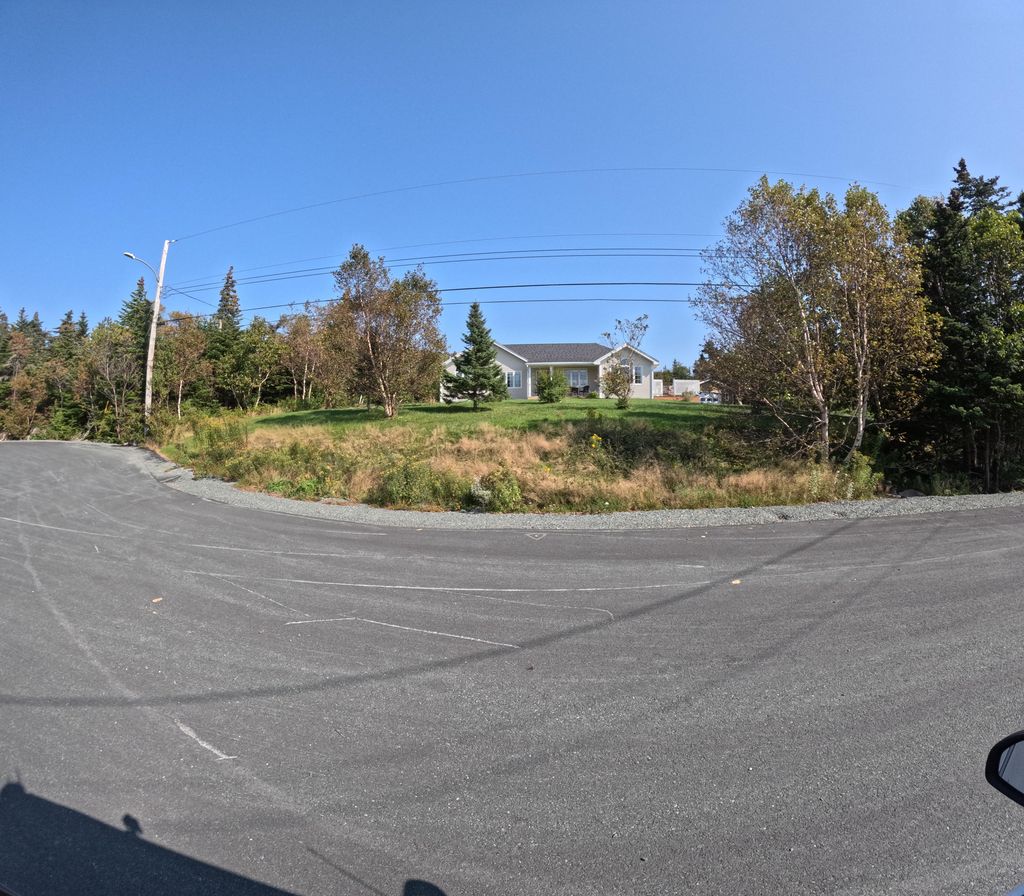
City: st_johns